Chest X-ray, AP view. Patient: 53 years old, sex F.
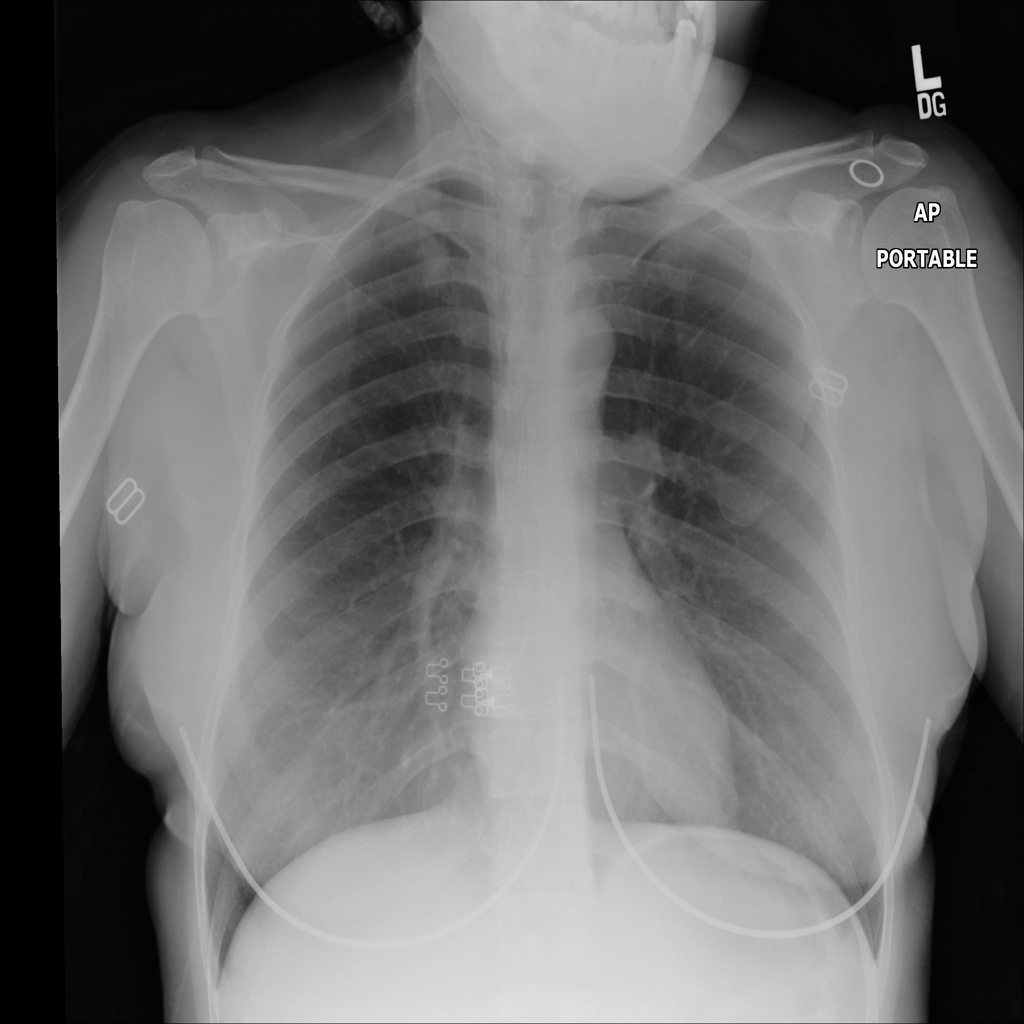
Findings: No Finding